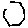
Label: hexagon